Question: I am trying to place a rounded button over the edge of two edit boxes which are in vertical mode as in the following figure:

How can I implement this design?
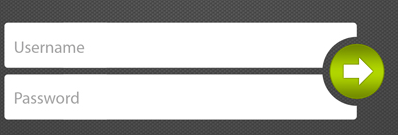
Answer: You can add the two 'EditText' components in a 'RelativeLayout', one below other and after that in the same relative Layout you can simply set the circle button the property 'align_parent_right' and 'center_vertical', you can then set a smaller width.
The 'Button' will appear just above your EditTexts in this way.. so if you also want that gray border, you will have to add that to the button's background but it shouldn't be that hard.
I hope it helps you.